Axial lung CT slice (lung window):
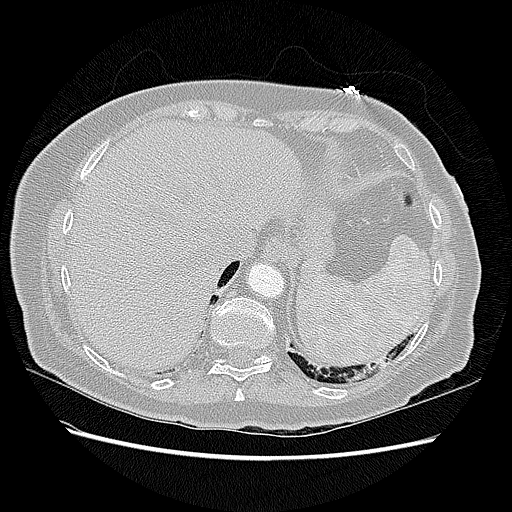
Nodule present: no